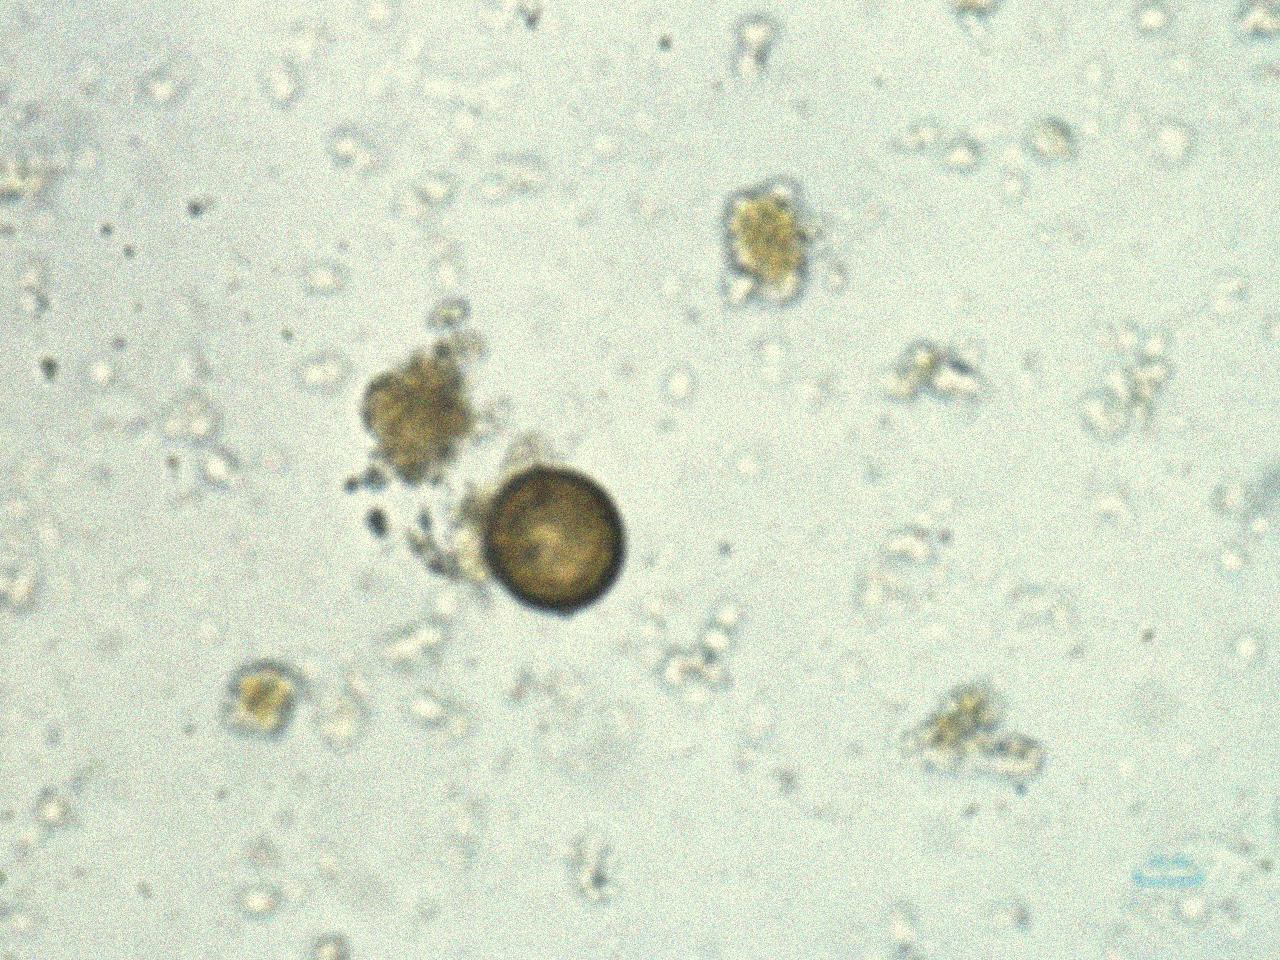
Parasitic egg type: Taenia spp. egg